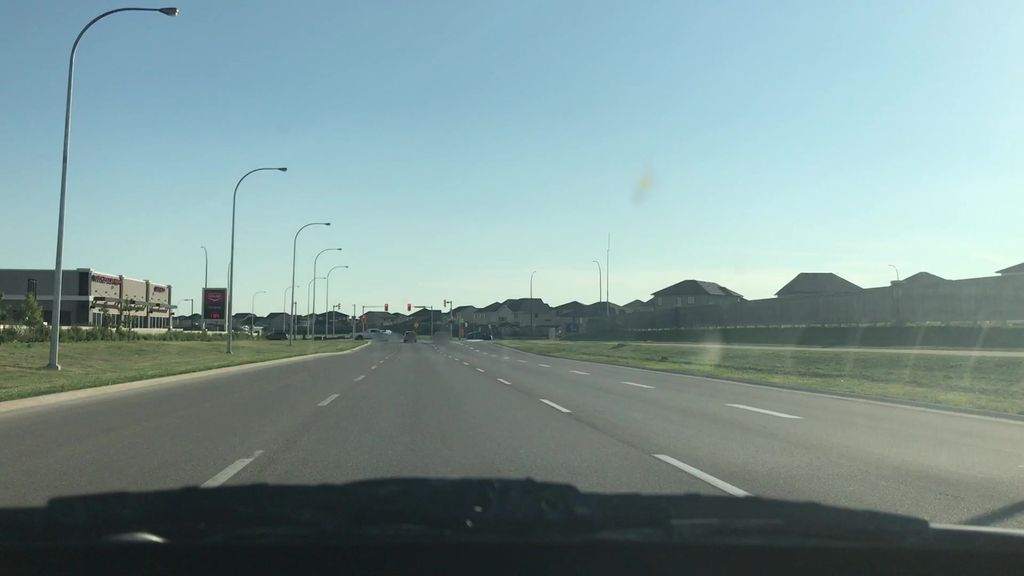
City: winnipeg